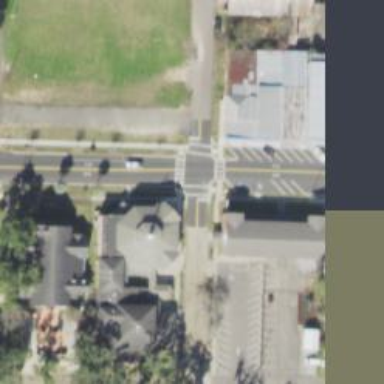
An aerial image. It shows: Uncontrolled footway crossing marked with lines.